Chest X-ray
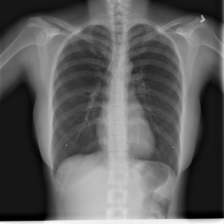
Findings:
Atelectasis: negative
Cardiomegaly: negative
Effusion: negative
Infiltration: negative
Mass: negative
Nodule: negative
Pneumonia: negative
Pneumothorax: negative
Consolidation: negative
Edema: negative
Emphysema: negative
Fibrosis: negative
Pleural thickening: negative
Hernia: negative